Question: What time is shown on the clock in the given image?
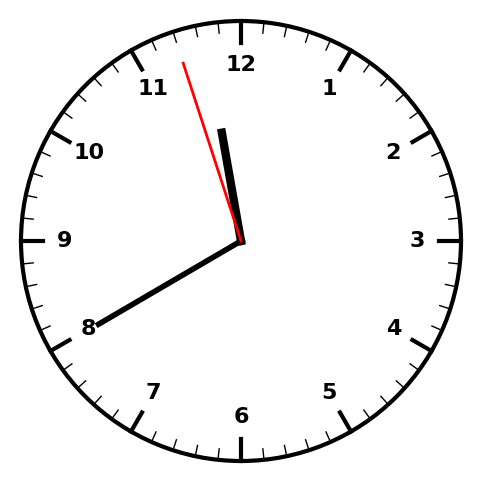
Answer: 11:39:57